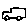
Label: car